Chest X-ray. View position: PA
Patient age: 41
Patient sex: M
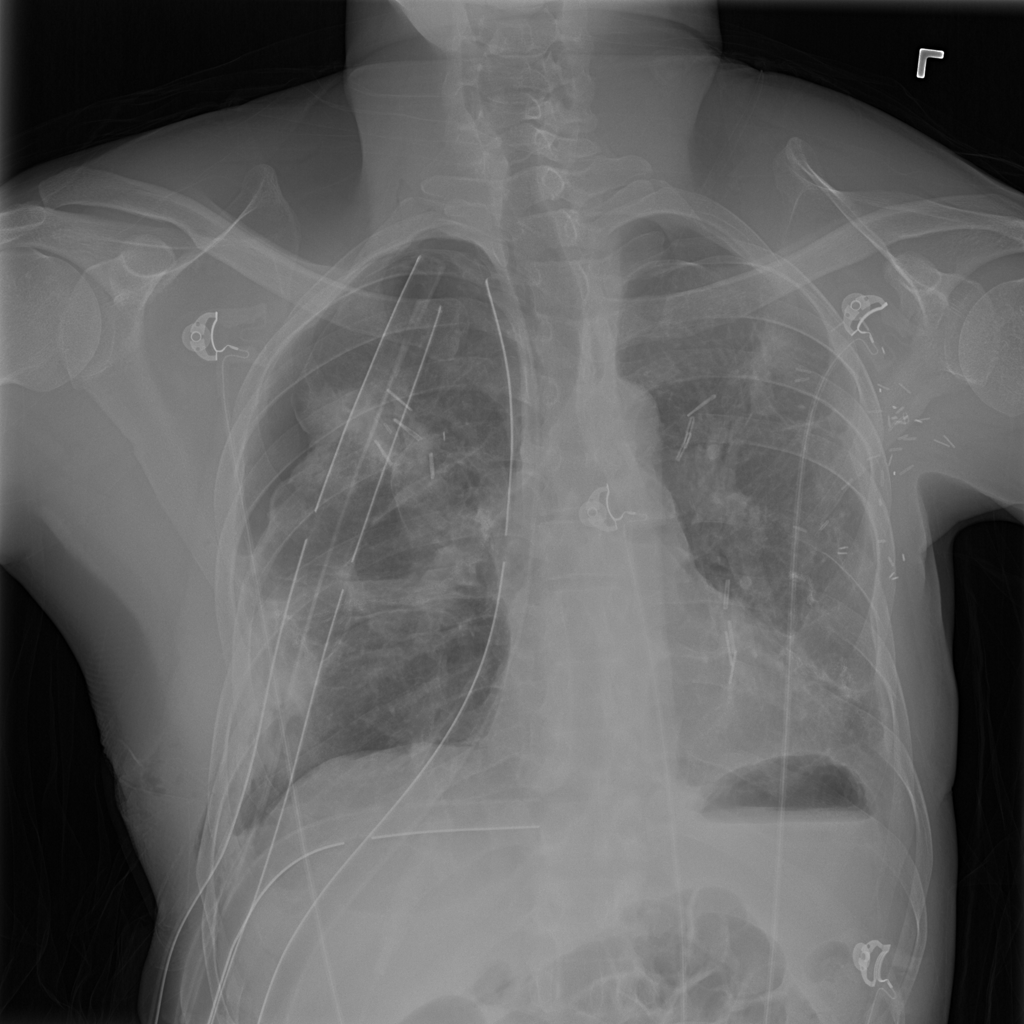
Finding: Pneumothorax